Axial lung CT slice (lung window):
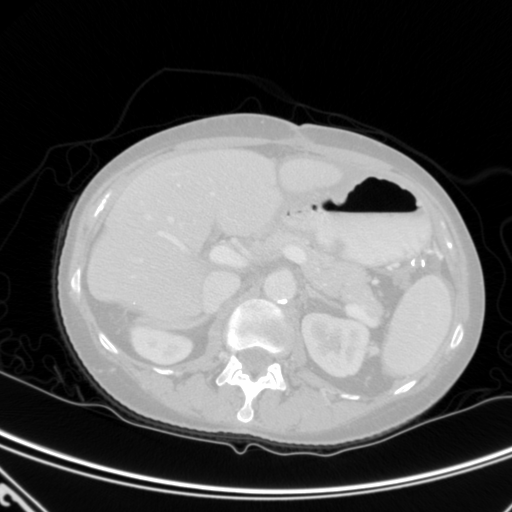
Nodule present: no